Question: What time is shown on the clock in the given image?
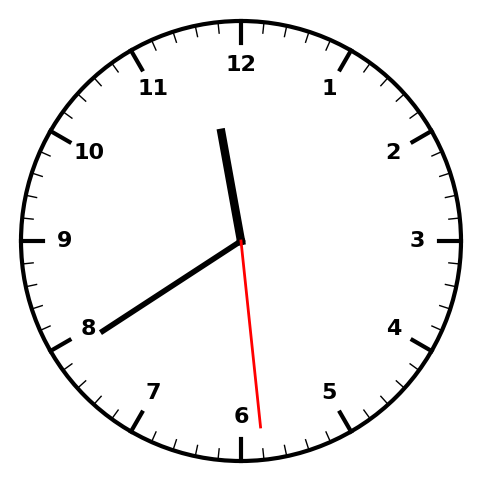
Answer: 11:39:29